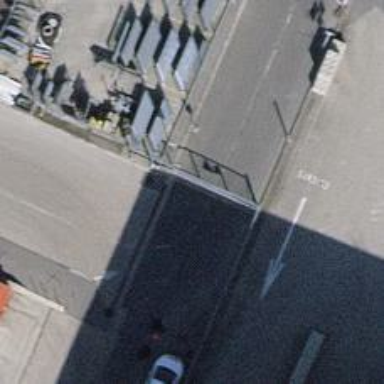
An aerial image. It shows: Swing gate barrier.